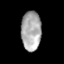
Tissue: skin
Cell type: Epithelial cells
Senescence score: 0.7399
Nuclear area (px): 776
Mean DAPI intensity: 168.334